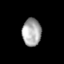
Tissue: lung
Cell type: Others
Senescence score: 0.1383
Nuclear area (px): 512
Mean DAPI intensity: 169.934